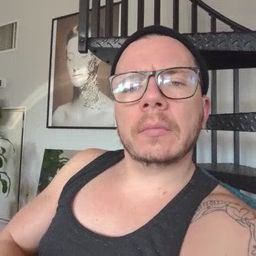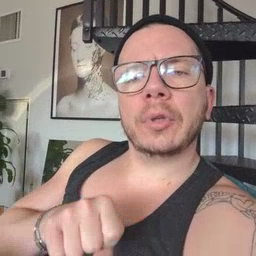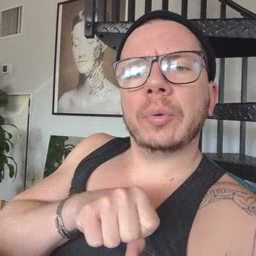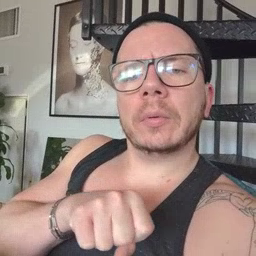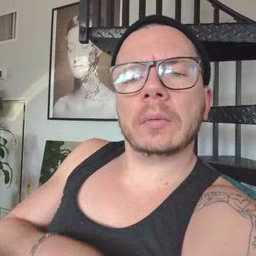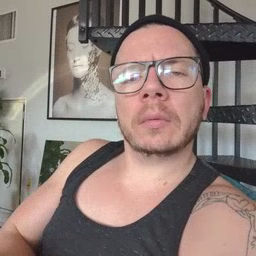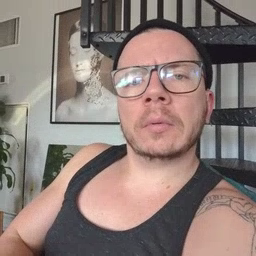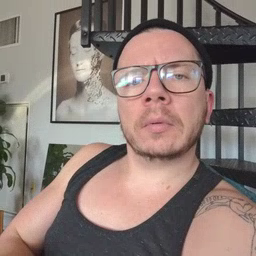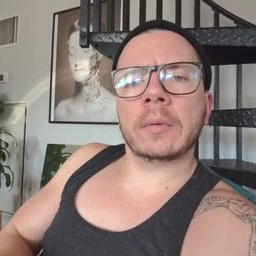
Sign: shoe